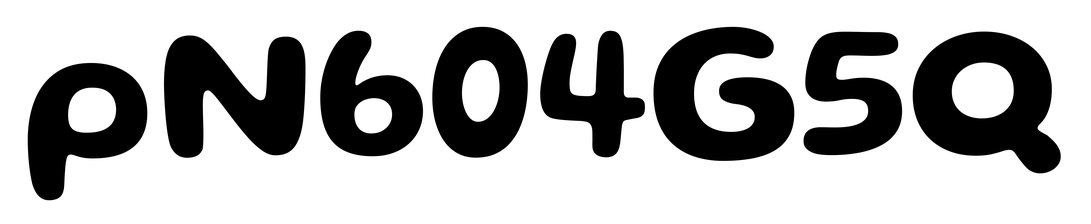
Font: Gluten_SemiBold